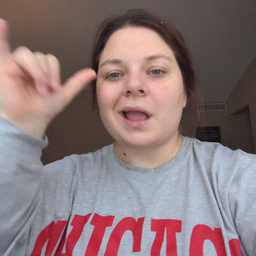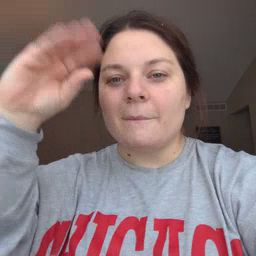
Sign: cowboy